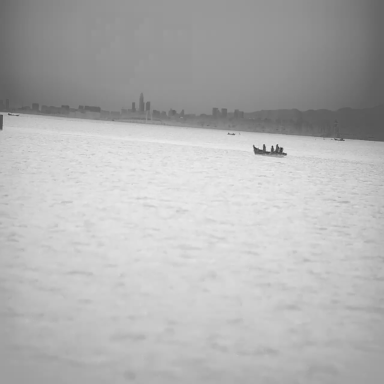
There are four bulk_carriers in the infrared image.